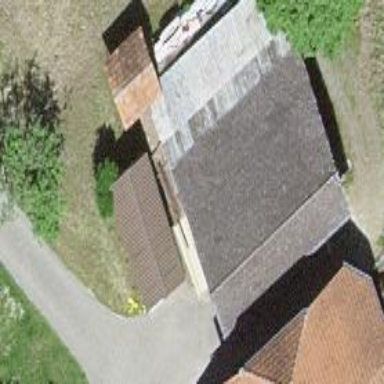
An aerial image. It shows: Rural barn.